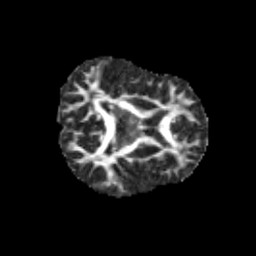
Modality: FA
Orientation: axial
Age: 11
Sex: female
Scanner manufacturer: siemens
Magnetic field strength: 3 T
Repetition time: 3.8 s
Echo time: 0.07 s